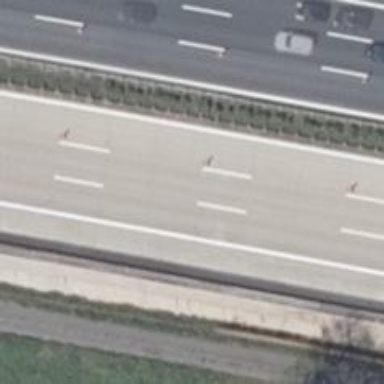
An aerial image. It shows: Motorway with concrete surface.